Question: I only want to show 1 input field so I can just populate my list. However, each saved data is an input field. How do I prevent this? I just want to show the list and 1 input field.
This is my controller:
'''
def show
@project.milestones.build
end
def new
@project = Project.new
end
def create
@project = Project.new(project_params)
respond_to do |format|
if @project.save
format.html { redirect_to @project, notice: 'Project was successfully created.' }
format.json { render :show, status: :created, location: @project }
else
format.html { render :new }
format.json { render json: @project.errors, status: :unprocessable_entity }
end
end
end
'''
This is my view:
'''
<%= nested_form_for @project do |f| %>
<%= f.fields_for :milestones do |milestone_fields| %>
Milestone: <%= milestone_fields.text_field :item %>
<% end %>
<%= f.submit %>
<% end %>
'''
I'm using Rails 4. not sure if that matters
---

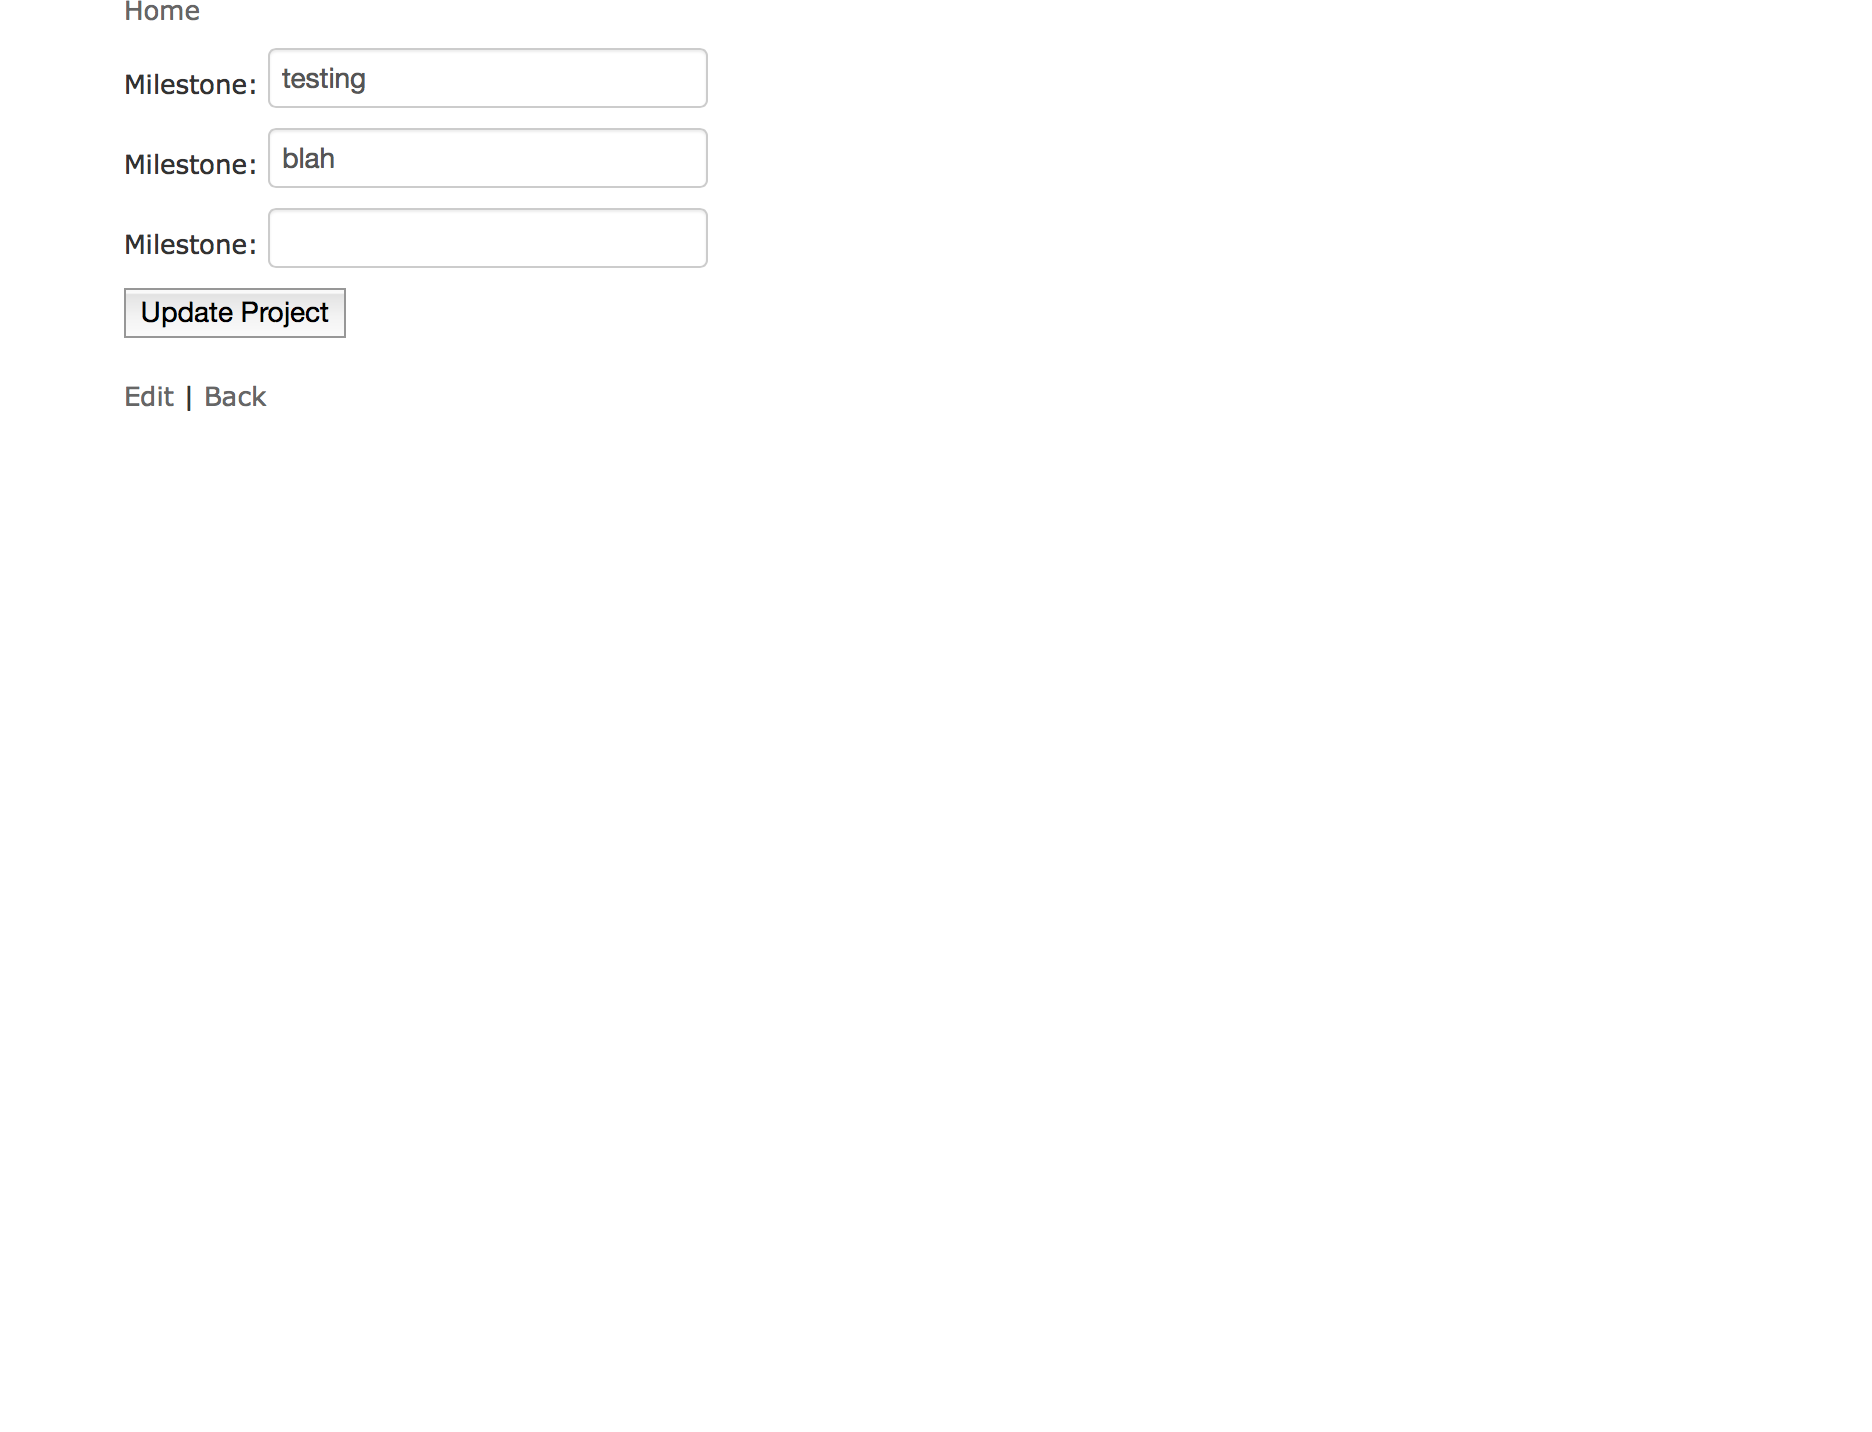
Answer: First, you need to iterate through your milestones and print each one
'''
<% @project.milestones.each do |m| %>
<p><%= m.item %></p>
<% end %>
'''
Then you need to add a text field to insert a new milestone:
'''
<%= f.fields_for :milestones, @project.milestones.build do |milestone_fields|
<%= milestone_fields.text_field :item %>
<% end %>
'''
Also remove the code in show method in your controller.
The only difference with your code is that I'm telling to 'fields_for' what array should use in this case '@project.milestones.build' should return a unique element and not all the collection